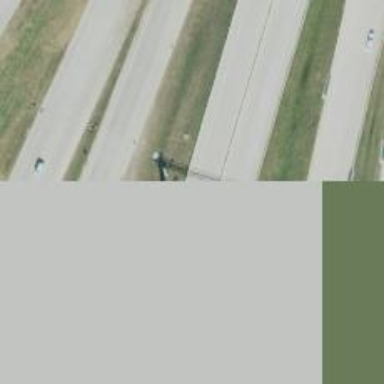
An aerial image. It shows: Toll gantry on the road.